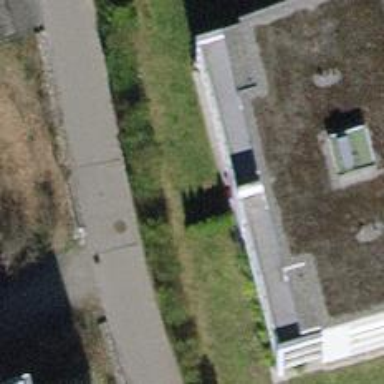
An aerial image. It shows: Sidewalk.